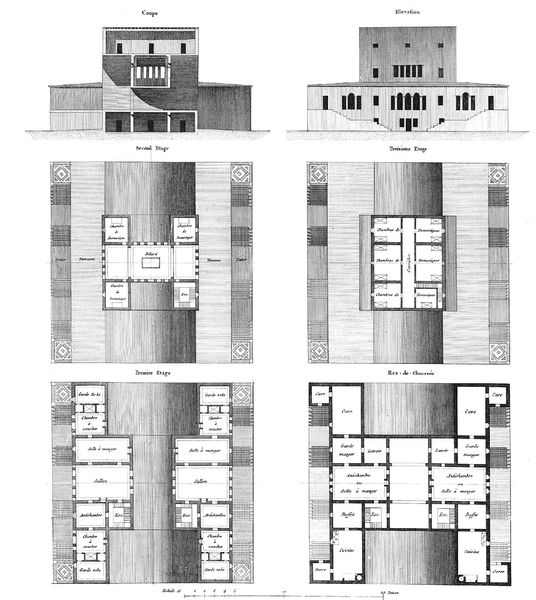
Titel: “L´Architecture considérée sous le rapport de l´art, des moers et de la législation”
Künstler: Claude Nicolas Ledoux
Schlagwörter: fenster, frankreich, grau, schwarz, skizze, weiss, zeichnung, zimmer, gebäude, haus, architektur, kirche, balkon, schrift, papier, ansicht, bogen, zwei, schattierung, linien, französisch, symmetrie, striche, aufsicht, wände, antike, eckig, linie, draufsicht, schwarzweiss, strich, beschriftung, bleistift, räume, entwurf, rom, bauhaus, quadrate, vorderansicht, etagen, plan, stockwerke, querschnitt, quadrat, römisch, riss, grundriss, massstab, aufriss, palladio, skala